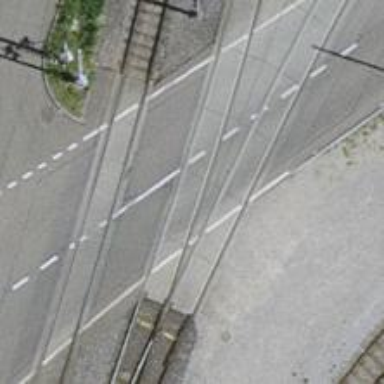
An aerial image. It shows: Level crossing with double half barrier.